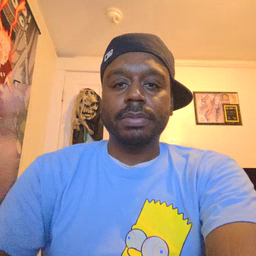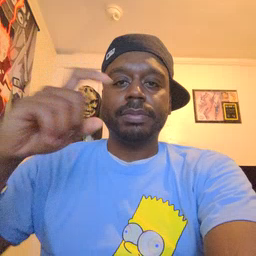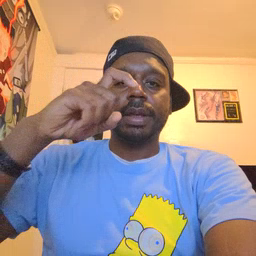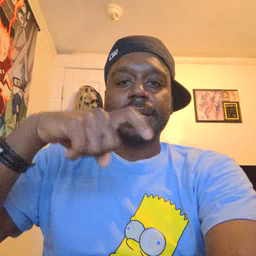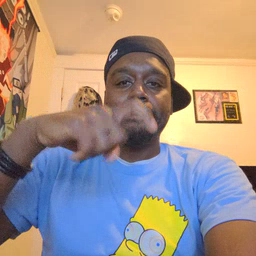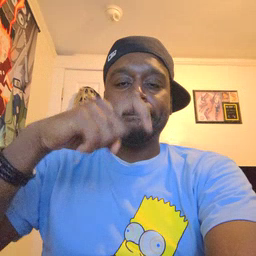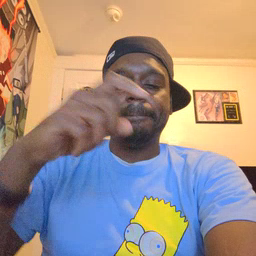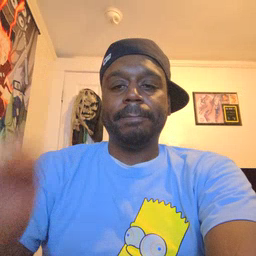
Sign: time